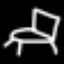
Label: chair